Question: Greetings,
Can anybody tells how can I give image distortion effect to images like pinch, twirl, bathroom, punch, cylinder etc . Actually I am making a small image library for photo editing.
I tried Google it bit couldn't find much help.
If anybody can help or suggest me image distortion algorithm, I will be thankful.
Thank You!!

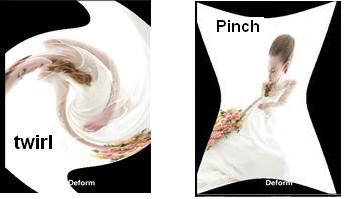
Answer: I personally don't know how to implement these effects, exactly, but you could look at Gimp, which is open source, and pull out what you need (respecting their license, of course). In general, these kinds of image effects simply transforms from one set of coordinates to another. So, for each pixel position in the dest image, run it through a transform that maps to a different coordinate, sample from the source image, and output the pixel to the dest.
If you want to do this realtime, one technique you could use is to texture map the image onto a high resolution grid mesh. For the twirl effect can be done by rotating vertices around a centerpoint, with an angle that is inversely proportional to the distance from the centerpoint. In fact, this is great for a wide variety of effects. You can achieve this with OpenGL, or XNA if you're on a non-OpenGL Microsoft platform.